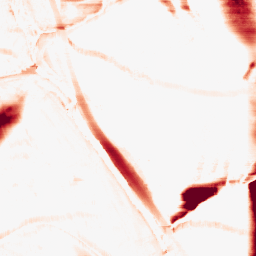
Category: morphological
Decomposition family: morphological_rect
Decomposition parameters: operation: opening
width: 50
height: 10
Upsampling method: sinc_hamming
Upsampling parameters: scale: 2
kernel_size: 16
Upsampling scale: 2